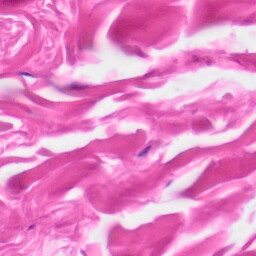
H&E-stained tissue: Skin